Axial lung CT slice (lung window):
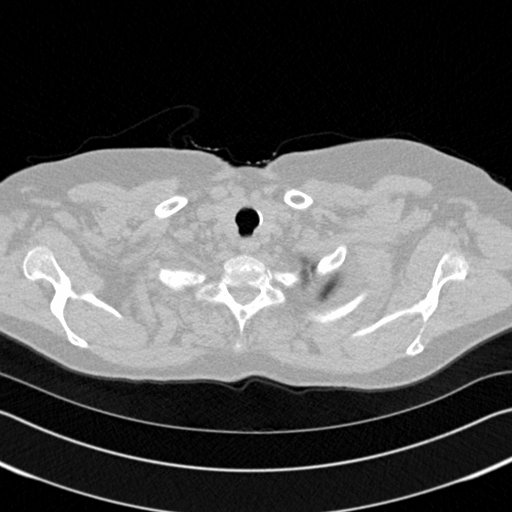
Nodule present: no